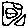
Label: zigzag